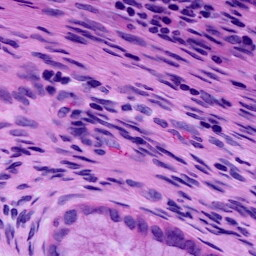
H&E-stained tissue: Cervix